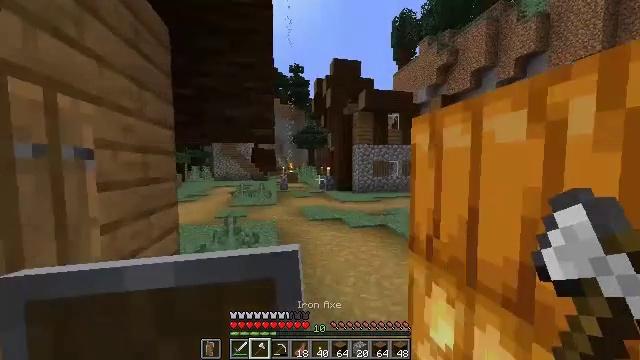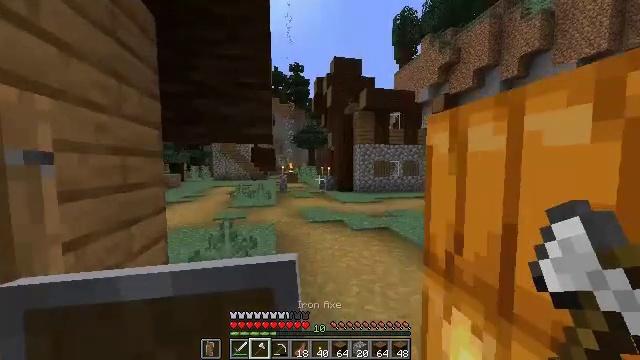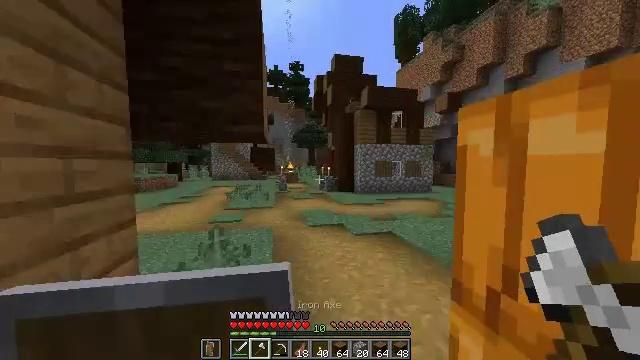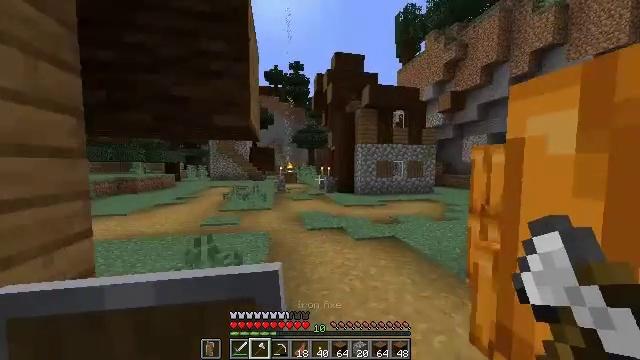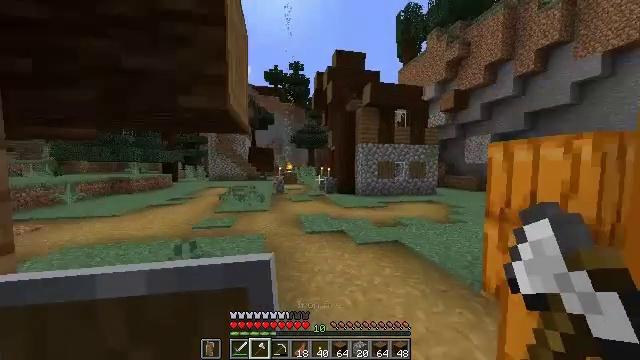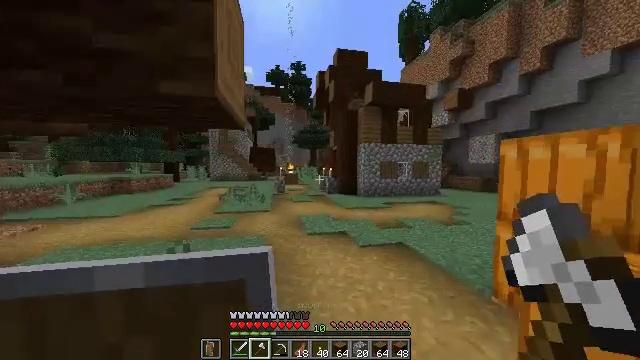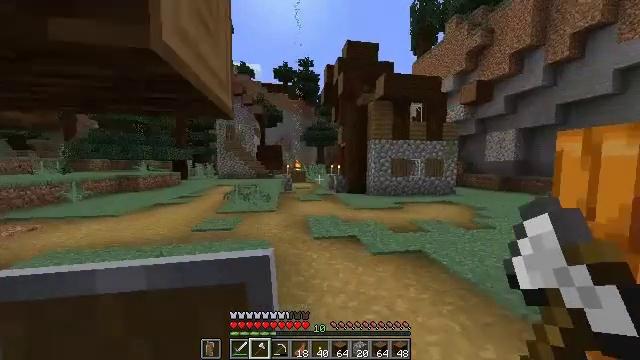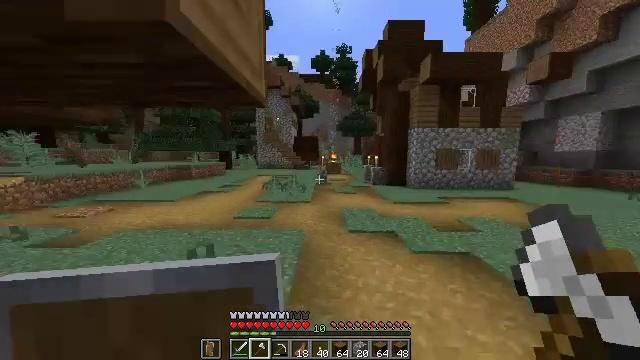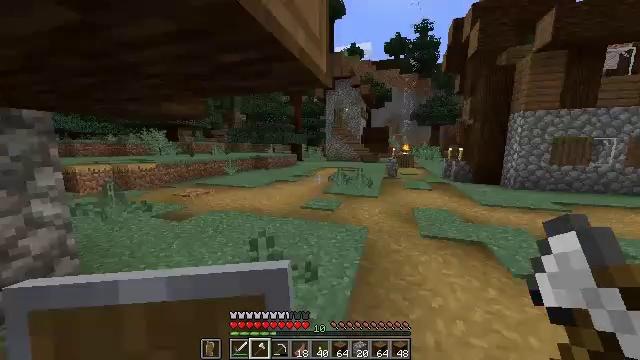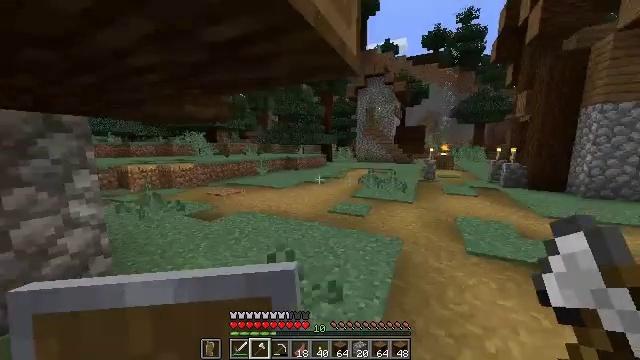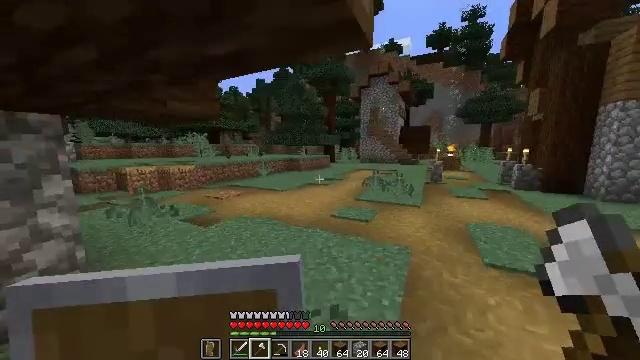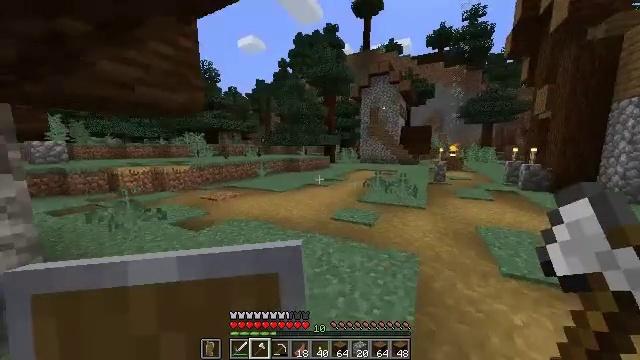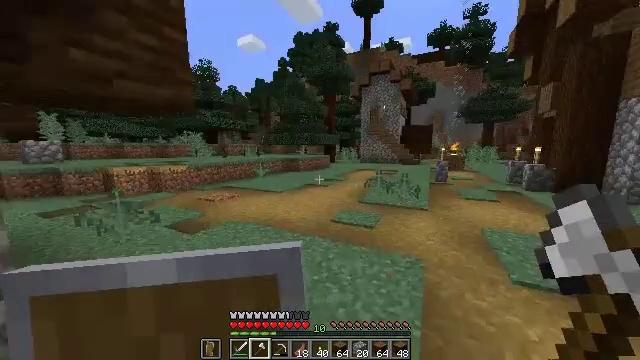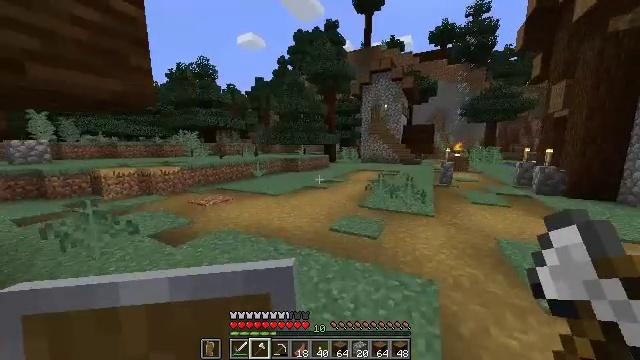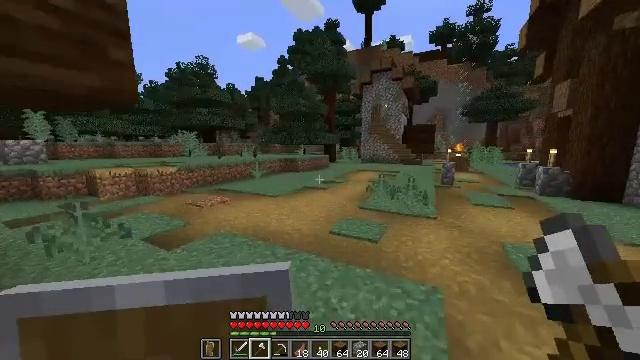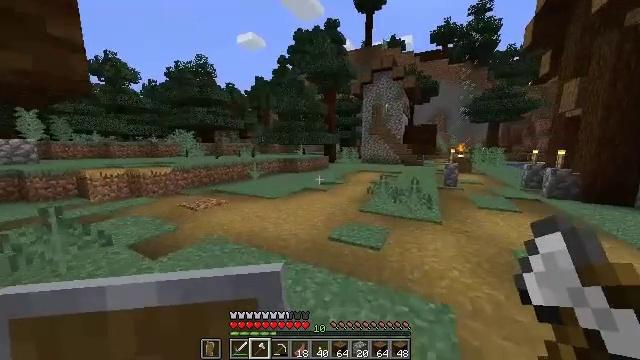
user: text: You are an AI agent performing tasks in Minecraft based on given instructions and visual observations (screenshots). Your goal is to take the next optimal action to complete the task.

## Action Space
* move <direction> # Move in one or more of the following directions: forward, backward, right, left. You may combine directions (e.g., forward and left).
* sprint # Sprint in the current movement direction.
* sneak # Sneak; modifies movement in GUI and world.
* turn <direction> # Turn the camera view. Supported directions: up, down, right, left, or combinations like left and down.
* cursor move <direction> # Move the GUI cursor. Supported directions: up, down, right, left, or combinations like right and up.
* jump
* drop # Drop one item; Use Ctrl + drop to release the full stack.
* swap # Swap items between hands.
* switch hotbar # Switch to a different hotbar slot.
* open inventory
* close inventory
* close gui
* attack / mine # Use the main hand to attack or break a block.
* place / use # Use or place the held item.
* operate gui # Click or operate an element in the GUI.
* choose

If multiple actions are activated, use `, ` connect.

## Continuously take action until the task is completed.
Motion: motion action
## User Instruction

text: Mine the large fern from the ground.
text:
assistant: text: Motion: move forward, sprint
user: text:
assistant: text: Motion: move forward, sprint
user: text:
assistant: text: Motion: move forward, sprint
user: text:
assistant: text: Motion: move forward
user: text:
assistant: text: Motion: move forward
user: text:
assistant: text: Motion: move forward, turn left
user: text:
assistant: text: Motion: move forward, turn left and down
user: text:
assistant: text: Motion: move forward, turn left and down
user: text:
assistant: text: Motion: move forward, turn left
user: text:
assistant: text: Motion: move forward
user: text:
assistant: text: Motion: move forward
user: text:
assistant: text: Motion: move forward
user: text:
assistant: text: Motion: move forward
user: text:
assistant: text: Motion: move forward
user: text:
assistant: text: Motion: move forward
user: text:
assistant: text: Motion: move forward
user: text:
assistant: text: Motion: move forward
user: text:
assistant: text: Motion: move forward, turn left
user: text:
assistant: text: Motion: move forward
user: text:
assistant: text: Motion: move forward, turn left and up
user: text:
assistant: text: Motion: move forward, turn left and up
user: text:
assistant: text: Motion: move forward, turn left and up, jump
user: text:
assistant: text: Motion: move forward, jump
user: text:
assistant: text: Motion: move forward, jump
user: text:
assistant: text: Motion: move forward, jump
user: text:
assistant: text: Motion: move forward, jump
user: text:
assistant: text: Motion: move forward, jump
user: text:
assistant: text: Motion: move forward, jump
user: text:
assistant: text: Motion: move forward, turn right, jump
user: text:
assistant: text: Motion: move forward, turn right, jump